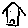
Label: house